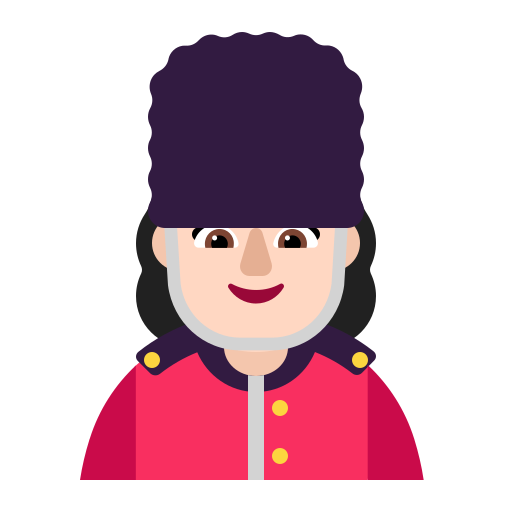
woman guard flat light